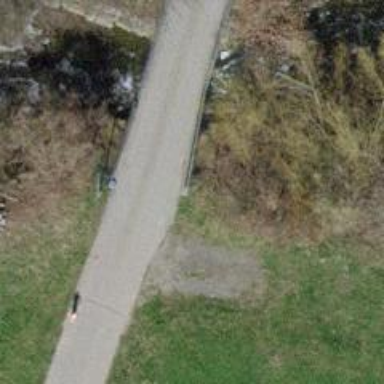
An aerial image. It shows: Paved road bridge with unclassified status.